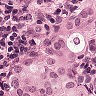
Metastatic tissue present: yes